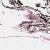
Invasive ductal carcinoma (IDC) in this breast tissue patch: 0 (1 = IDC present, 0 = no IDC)